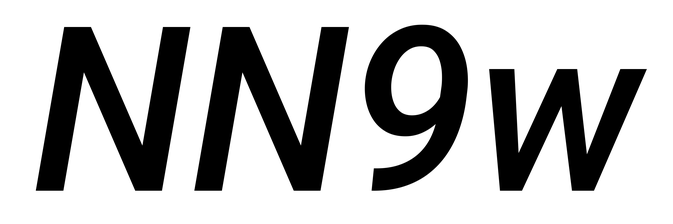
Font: Roboto-Italic_Medium_Italic